Aerial crown-view tile of a tropical tree (Barro Colorado Island, Panama), acquired 20250124:
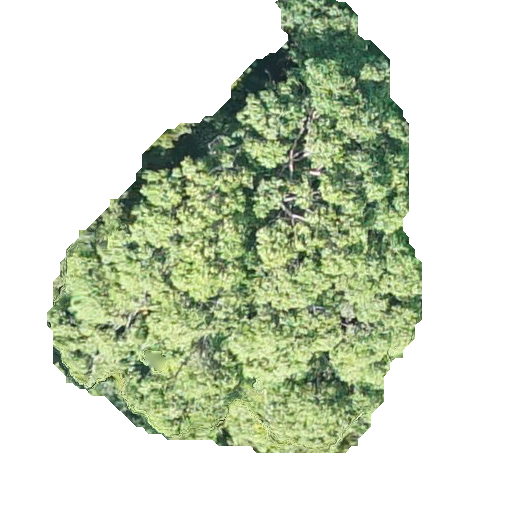
Species: Ocotea leptobotra
GBIF accepted scientific name: Ocotea leptobotra
Crown area: 169.429 m²